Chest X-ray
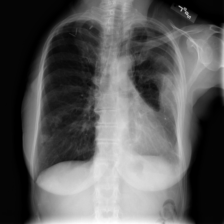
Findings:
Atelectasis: negative
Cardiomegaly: negative
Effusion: negative
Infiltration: negative
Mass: negative
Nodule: negative
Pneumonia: negative
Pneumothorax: negative
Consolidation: positive
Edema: negative
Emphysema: negative
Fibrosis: negative
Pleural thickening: negative
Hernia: negative